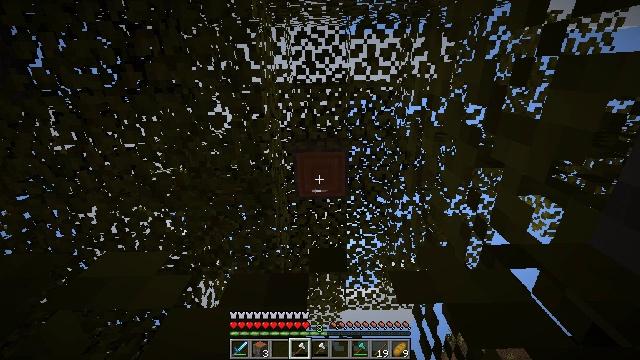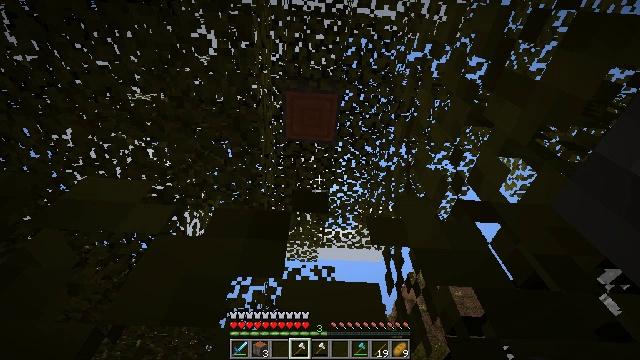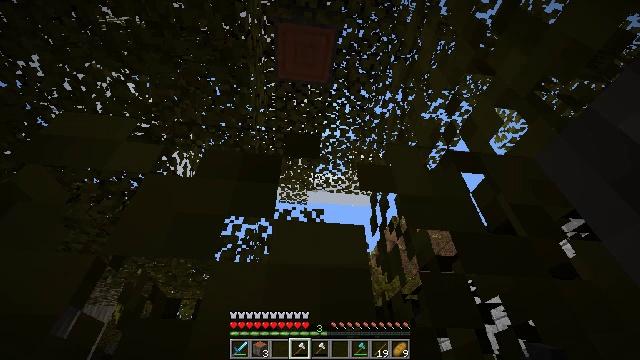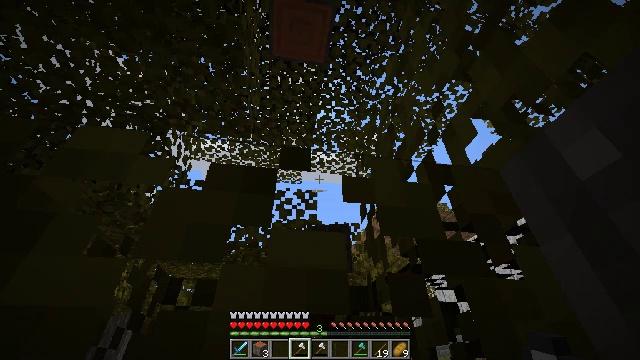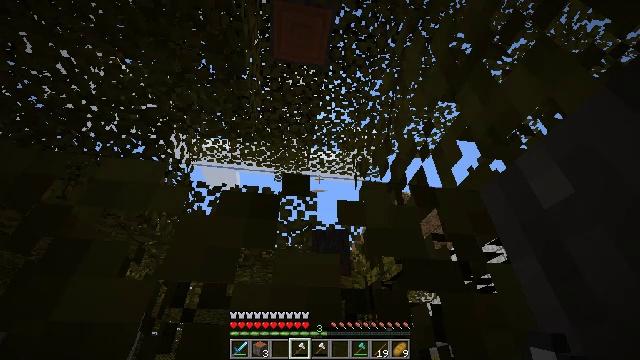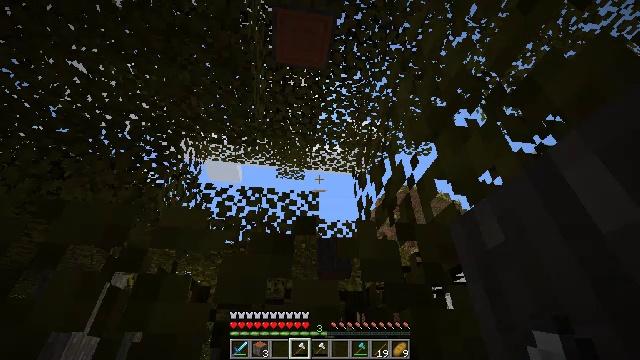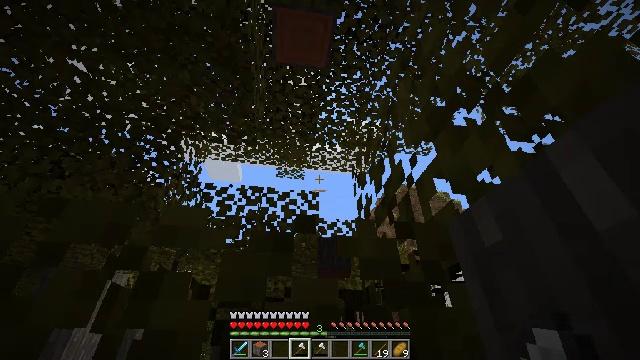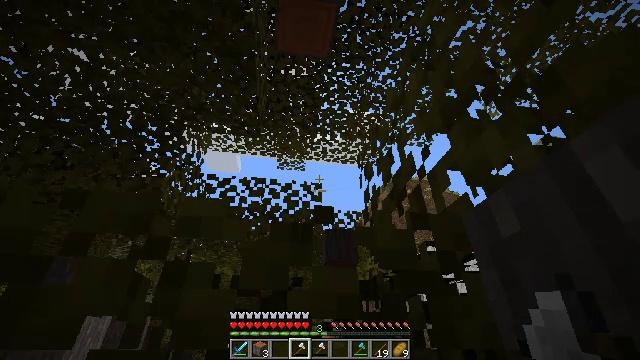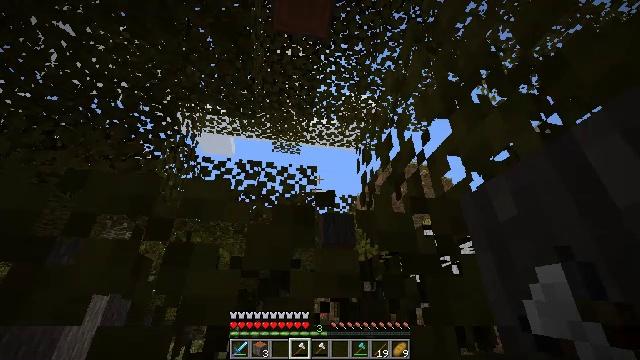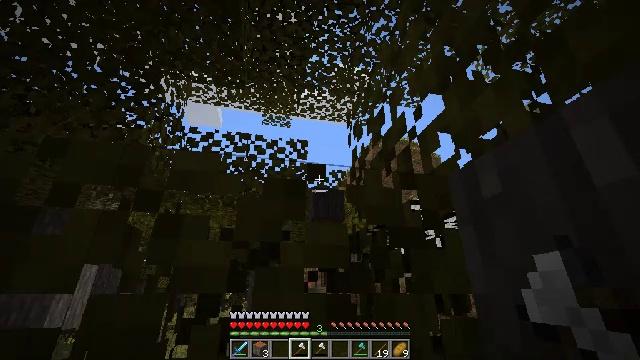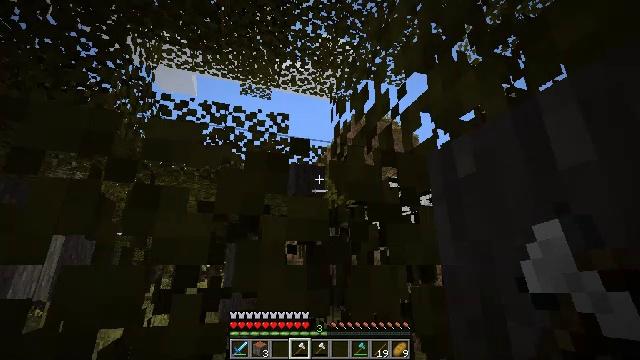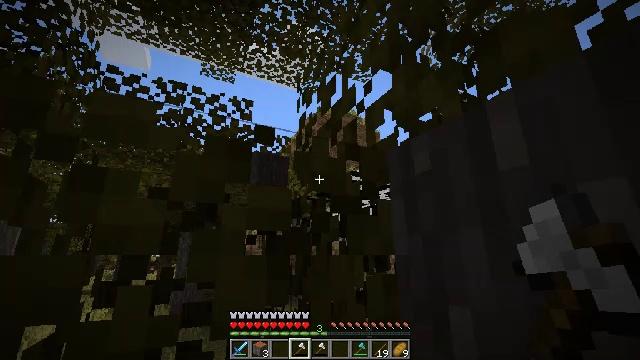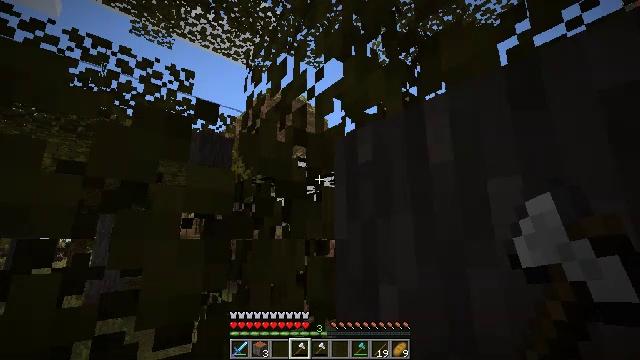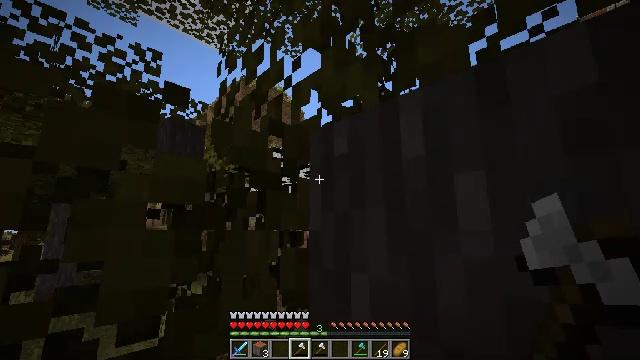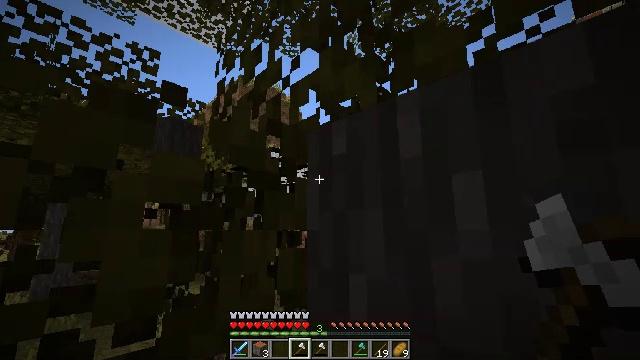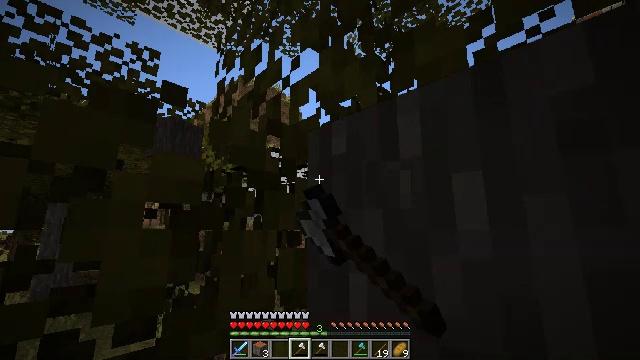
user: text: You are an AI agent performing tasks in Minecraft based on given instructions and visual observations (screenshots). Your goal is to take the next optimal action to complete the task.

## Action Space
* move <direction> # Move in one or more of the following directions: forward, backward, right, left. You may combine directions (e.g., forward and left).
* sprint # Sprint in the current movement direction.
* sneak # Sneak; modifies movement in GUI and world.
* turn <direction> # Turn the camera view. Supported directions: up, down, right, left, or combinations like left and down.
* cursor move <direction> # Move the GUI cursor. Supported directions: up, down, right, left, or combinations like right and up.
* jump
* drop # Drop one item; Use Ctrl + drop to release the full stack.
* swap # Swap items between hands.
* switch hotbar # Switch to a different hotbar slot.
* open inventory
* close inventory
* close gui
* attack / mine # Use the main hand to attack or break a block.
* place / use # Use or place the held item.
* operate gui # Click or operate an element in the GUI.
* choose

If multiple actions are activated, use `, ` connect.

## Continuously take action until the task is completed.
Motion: motion action
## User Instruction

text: Gather the acacia log for building.
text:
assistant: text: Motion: turn right and down
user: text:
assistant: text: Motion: turn right and down
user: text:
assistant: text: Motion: move back, turn right and down
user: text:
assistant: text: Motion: move back
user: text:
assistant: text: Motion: move back, turn down
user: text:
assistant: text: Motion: move back
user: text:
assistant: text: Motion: move back, turn down
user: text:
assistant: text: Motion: turn right and down
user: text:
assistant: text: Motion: turn right and down
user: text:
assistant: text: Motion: turn right and down
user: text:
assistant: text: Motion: turn right and down
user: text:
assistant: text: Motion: turn right and down
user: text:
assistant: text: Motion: turn right and down
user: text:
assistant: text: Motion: attack / mine
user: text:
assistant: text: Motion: attack / mine
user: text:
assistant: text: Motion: attack / mine
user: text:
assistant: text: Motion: attack / mine
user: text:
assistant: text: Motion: attack / mine
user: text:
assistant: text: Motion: attack / mine
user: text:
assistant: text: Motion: attack / mine
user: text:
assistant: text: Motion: attack / mine
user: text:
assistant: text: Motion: attack / mine
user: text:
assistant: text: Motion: attack / mine
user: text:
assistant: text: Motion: attack / mine
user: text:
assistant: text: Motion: attack / mine
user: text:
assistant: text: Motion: attack / mine
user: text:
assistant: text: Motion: attack / mine
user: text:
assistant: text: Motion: attack / mine
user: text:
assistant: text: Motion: attack / mine
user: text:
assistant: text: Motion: attack / mine